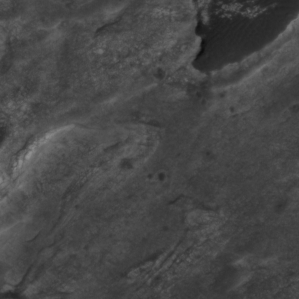
Label: non_frost